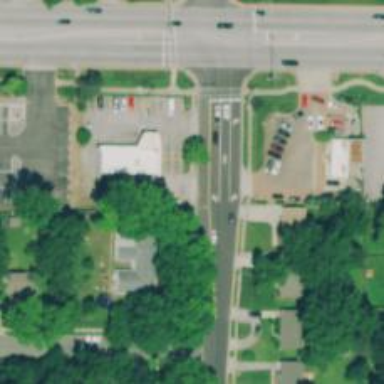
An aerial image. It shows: Footway crossing.